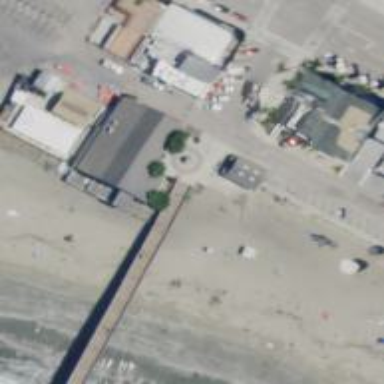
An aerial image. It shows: Man-made pier.